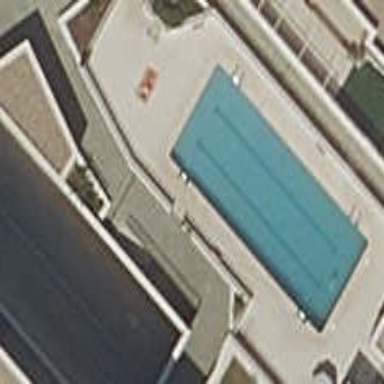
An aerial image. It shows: Swimming pool located in leisure land.